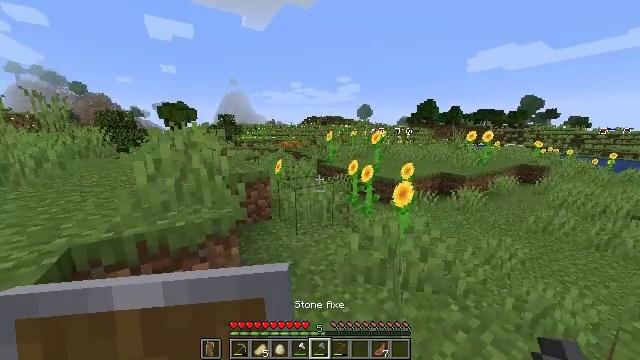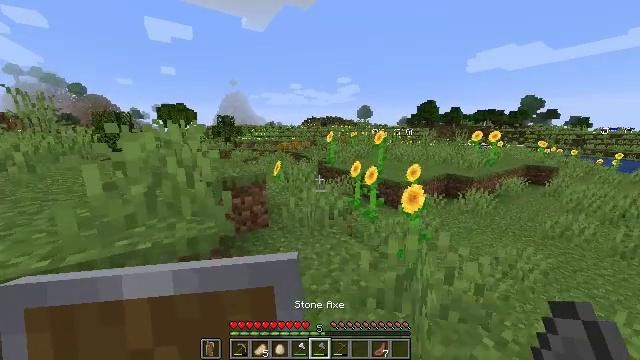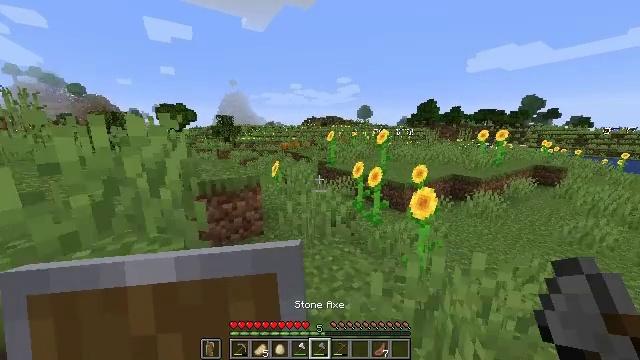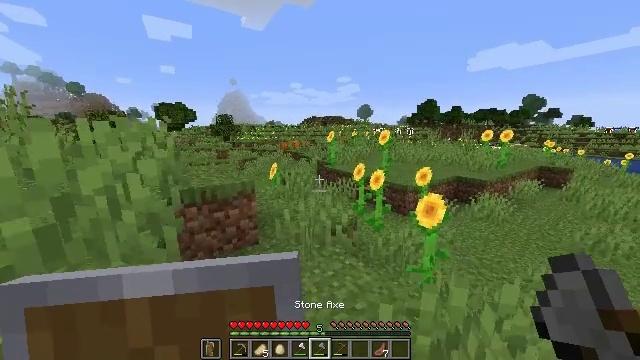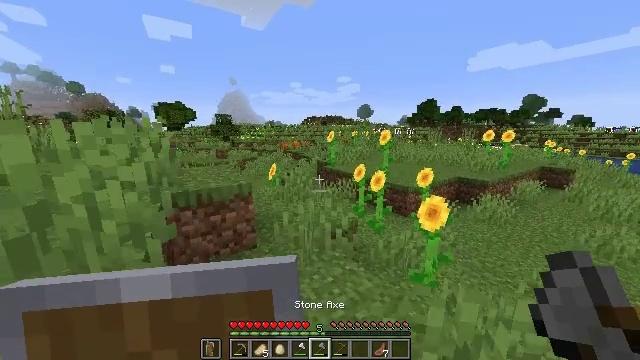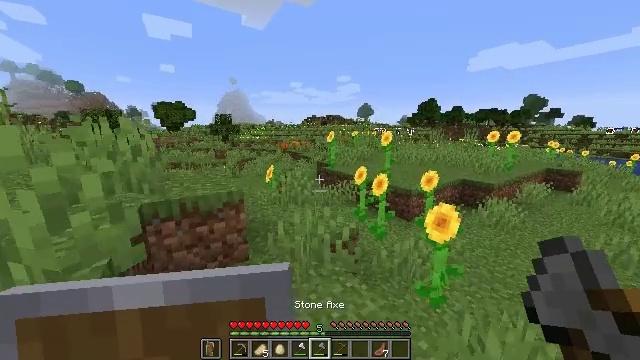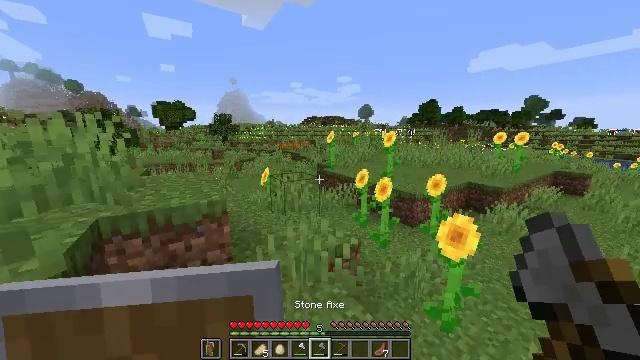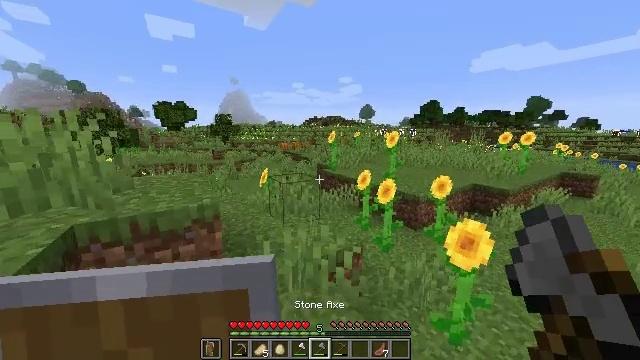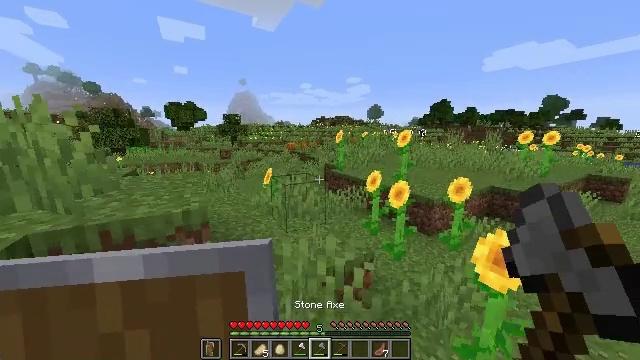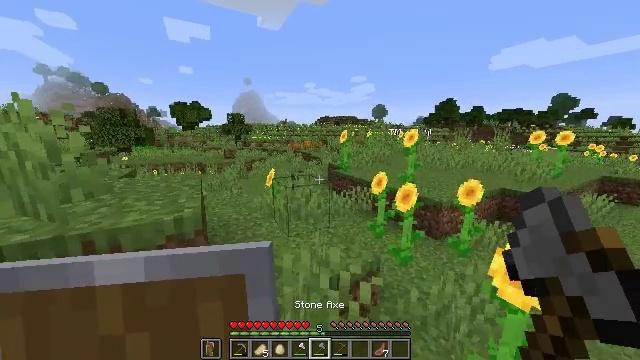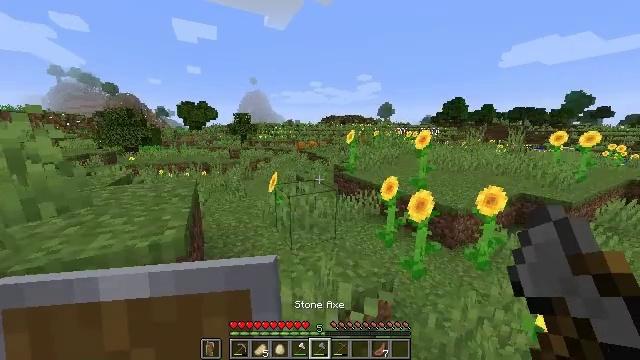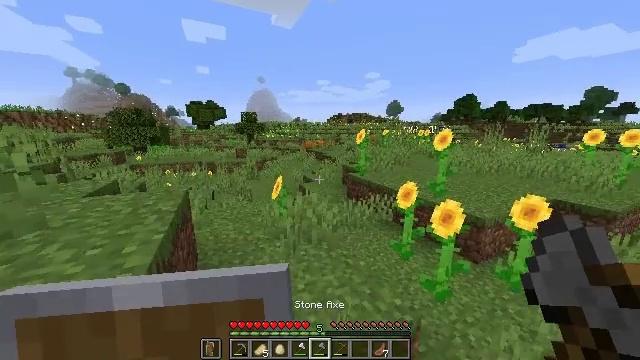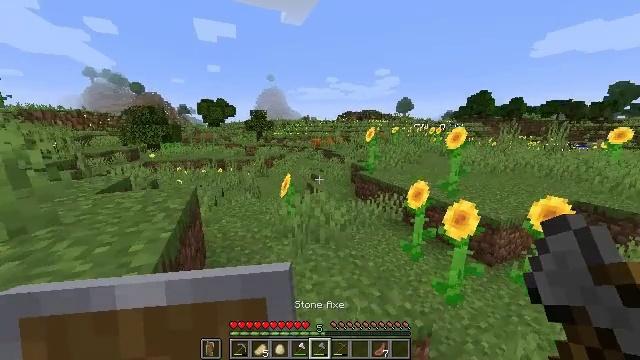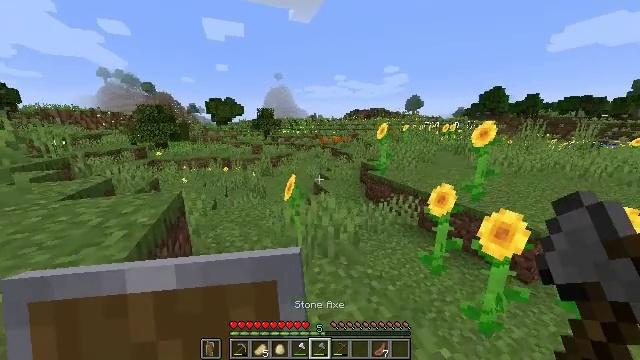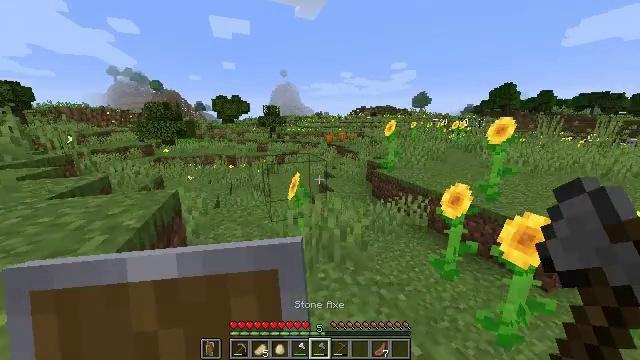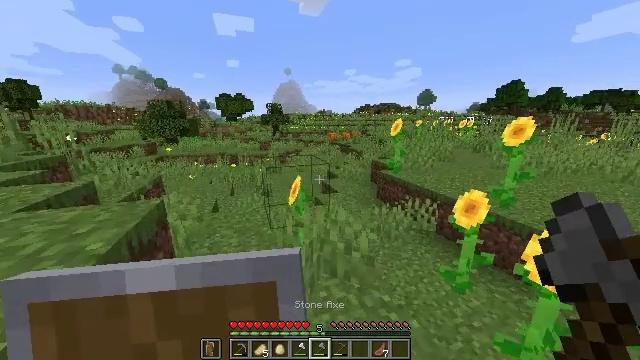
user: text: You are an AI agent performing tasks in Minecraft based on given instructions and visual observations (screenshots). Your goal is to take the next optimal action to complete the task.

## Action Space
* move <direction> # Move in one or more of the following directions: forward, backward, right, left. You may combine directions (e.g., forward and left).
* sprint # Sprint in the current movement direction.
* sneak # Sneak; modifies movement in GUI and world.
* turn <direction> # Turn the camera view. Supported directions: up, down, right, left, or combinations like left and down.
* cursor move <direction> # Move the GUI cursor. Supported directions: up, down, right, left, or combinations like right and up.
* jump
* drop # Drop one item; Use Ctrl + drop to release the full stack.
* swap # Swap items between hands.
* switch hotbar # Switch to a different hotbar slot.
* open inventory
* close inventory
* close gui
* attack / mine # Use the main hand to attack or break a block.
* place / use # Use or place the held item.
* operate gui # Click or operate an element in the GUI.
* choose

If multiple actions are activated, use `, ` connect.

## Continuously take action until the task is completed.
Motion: motion action
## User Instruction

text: Harvest a pumpkin from the field.
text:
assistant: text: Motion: move forward, sprint
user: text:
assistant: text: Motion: move forward, sprint
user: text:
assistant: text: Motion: move forward, sprint
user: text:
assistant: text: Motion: move forward, sprint
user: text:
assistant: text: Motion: move forward, sprint
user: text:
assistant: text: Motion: move forward, sprint
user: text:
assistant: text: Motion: move forward, sprint
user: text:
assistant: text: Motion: move forward, sprint, turn left
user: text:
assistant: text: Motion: move forward, sprint, turn left
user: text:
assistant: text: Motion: move forward, sprint, turn left
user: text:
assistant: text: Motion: move forward, sprint, turn left
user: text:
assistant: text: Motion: move forward, sprint, turn left
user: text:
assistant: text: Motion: move forward, sprint, turn left
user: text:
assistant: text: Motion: move forward, sprint, turn left
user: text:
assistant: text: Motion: move forward, sprint
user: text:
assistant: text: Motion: move forward, sprint
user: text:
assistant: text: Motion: move forward, sprint
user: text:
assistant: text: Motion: move forward, sprint
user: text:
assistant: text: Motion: move forward, sprint
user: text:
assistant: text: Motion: move forward, sprint
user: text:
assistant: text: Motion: move forward, sprint
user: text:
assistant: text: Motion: move forward, sprint
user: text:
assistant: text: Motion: move forward, sprint
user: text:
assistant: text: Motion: move forward, sprint
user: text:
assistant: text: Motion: move forward, sprint
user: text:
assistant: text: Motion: move forward, sprint
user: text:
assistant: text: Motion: move forward, sprint
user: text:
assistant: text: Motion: move forward
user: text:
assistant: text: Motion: move forward
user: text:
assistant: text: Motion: move forward